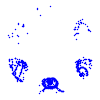
Particle: proton